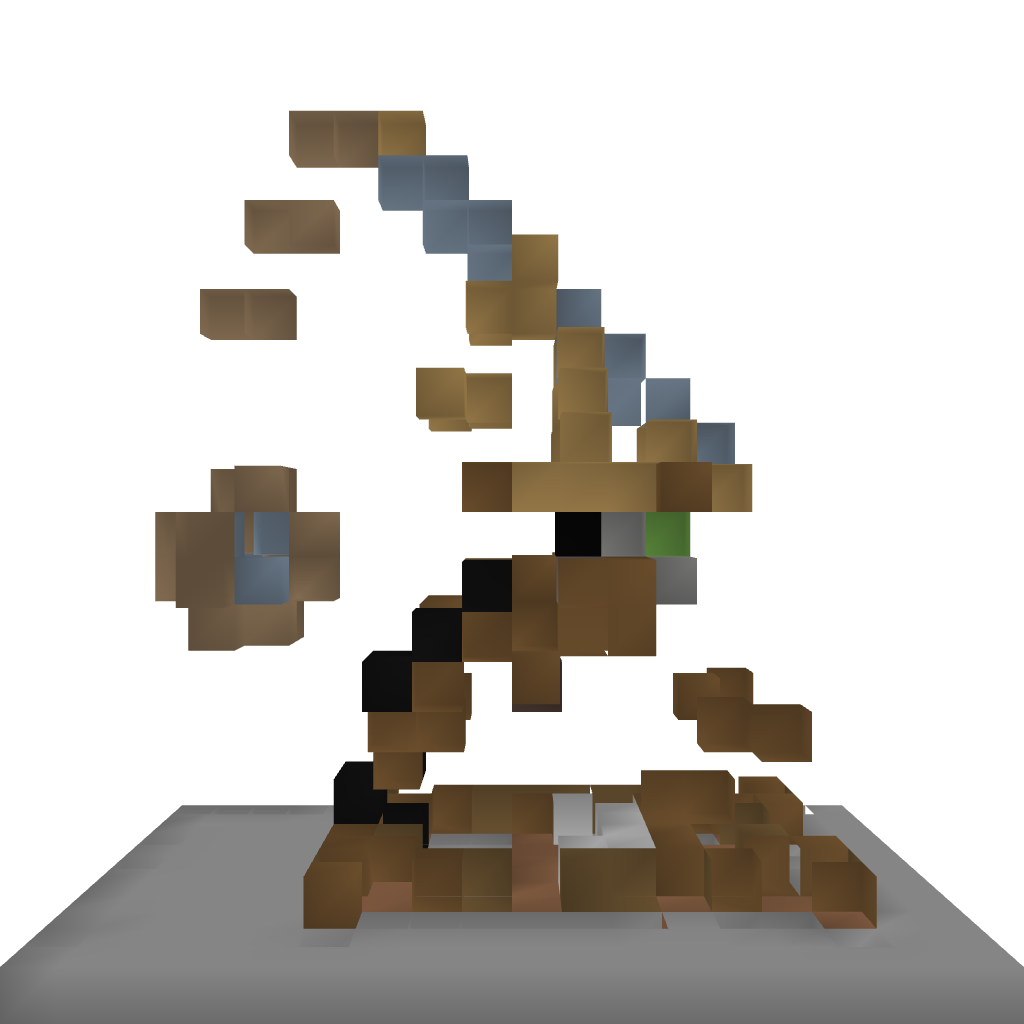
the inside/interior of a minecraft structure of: Medieval Trebuchet v1.0